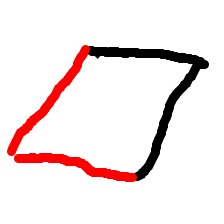
Shape: parallelogram